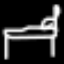
Label: bed